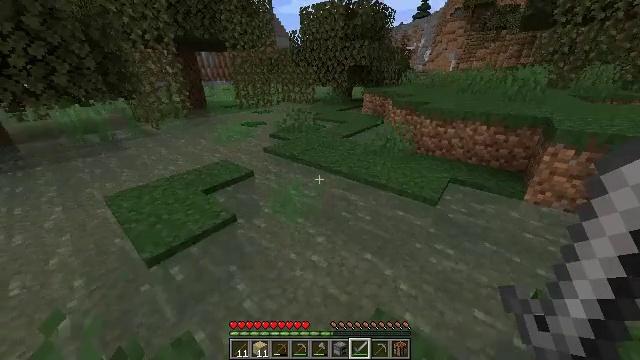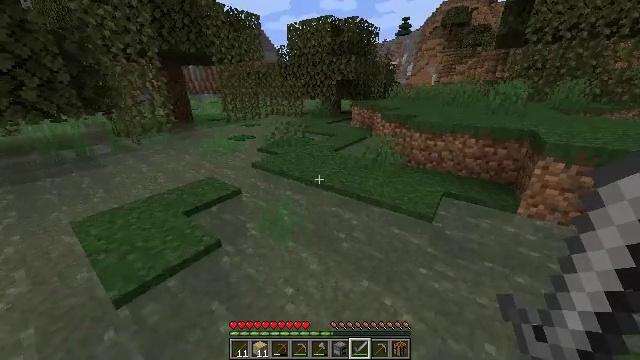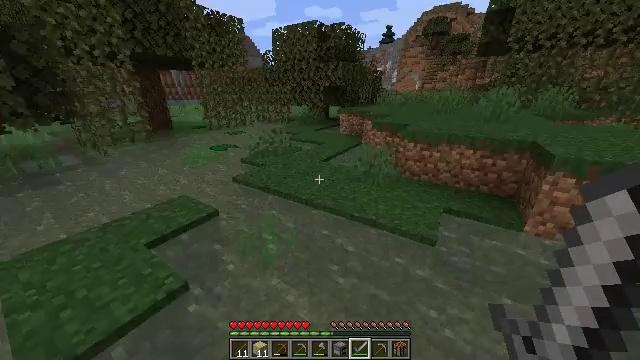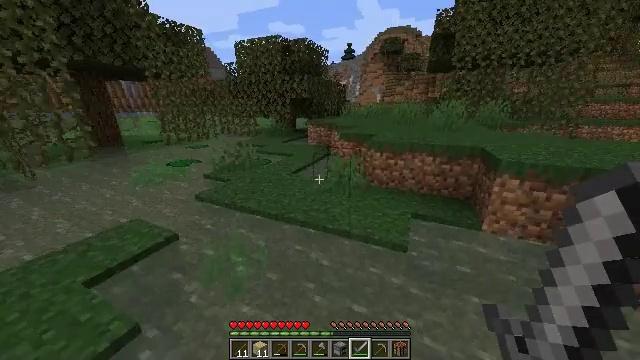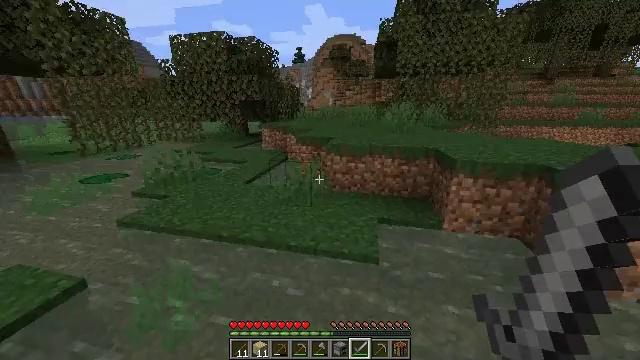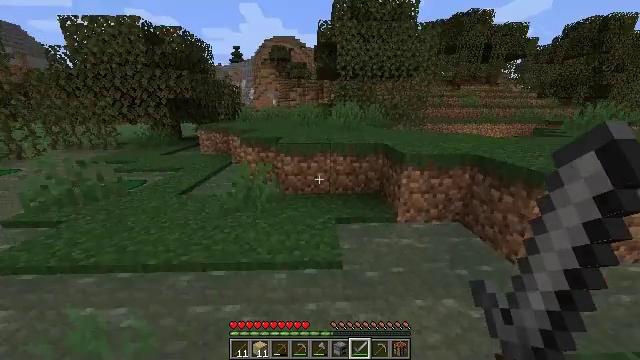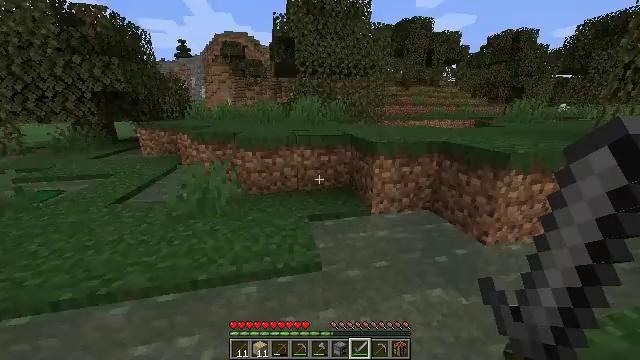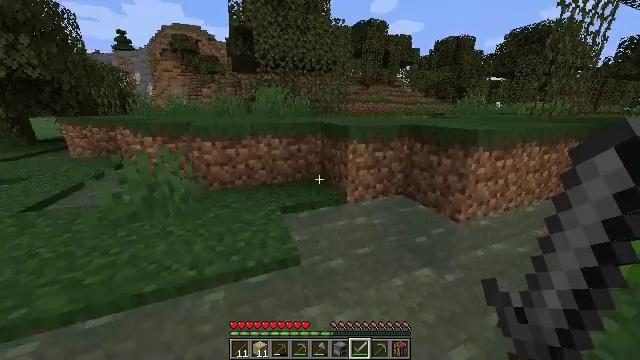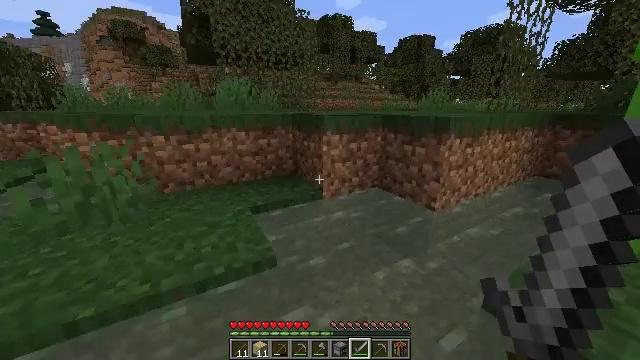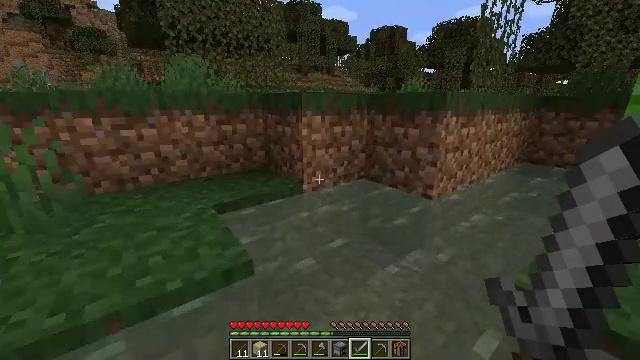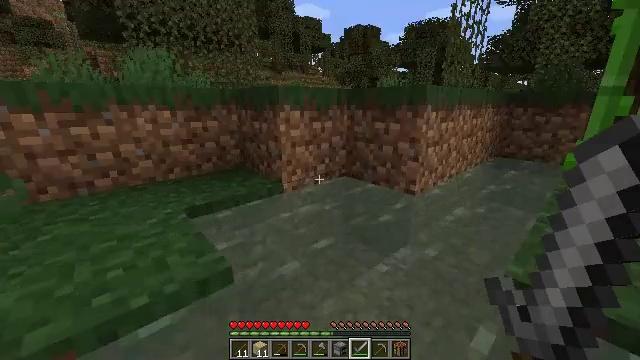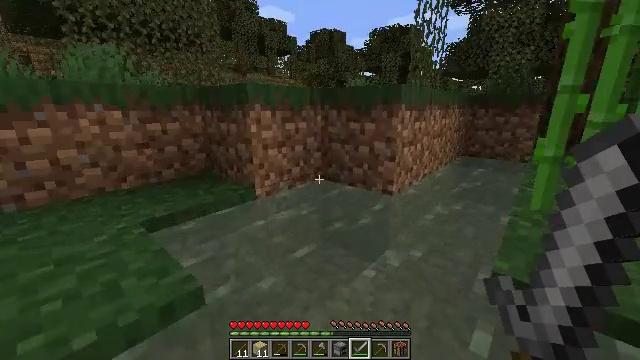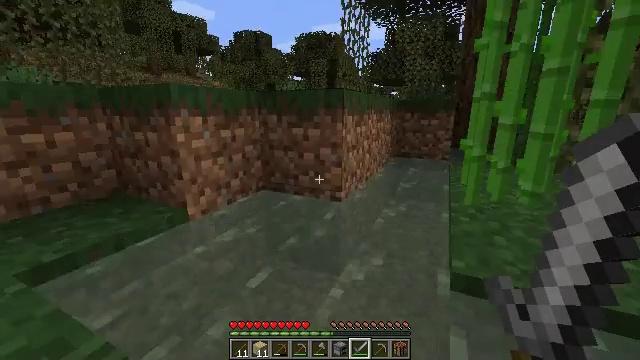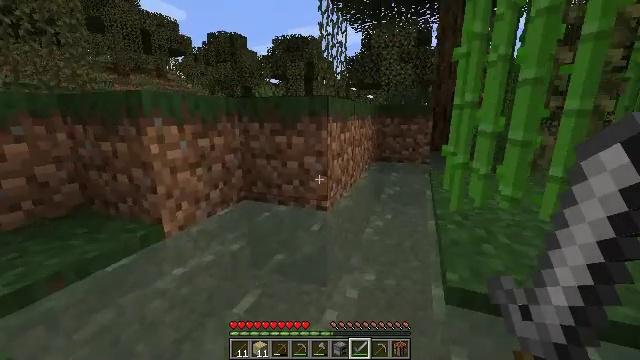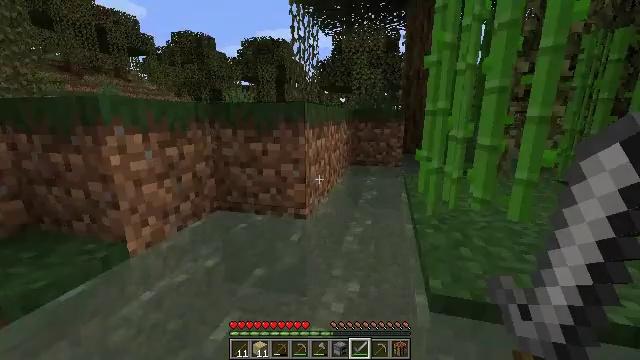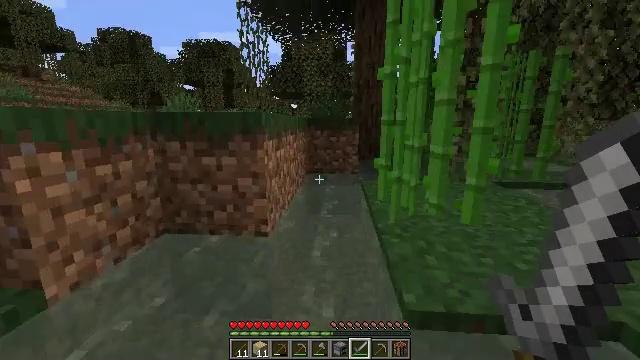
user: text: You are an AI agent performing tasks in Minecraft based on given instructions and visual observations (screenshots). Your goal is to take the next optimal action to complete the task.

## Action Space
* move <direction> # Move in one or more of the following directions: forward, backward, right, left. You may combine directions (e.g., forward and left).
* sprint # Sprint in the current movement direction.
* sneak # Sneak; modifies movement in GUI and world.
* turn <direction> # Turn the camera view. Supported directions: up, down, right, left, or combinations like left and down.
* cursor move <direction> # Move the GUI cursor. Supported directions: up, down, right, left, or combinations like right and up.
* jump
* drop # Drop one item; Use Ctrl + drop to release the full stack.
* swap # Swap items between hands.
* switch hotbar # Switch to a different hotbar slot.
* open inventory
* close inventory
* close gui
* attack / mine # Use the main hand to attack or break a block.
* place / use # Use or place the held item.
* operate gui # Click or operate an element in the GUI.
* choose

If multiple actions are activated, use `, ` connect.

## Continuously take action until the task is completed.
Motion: motion action
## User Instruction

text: Cut down the sugar cane stalks.
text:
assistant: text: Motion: move forward, sprint, turn right and up
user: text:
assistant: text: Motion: move forward, sprint, turn right and up
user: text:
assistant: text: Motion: move forward, sprint, turn right and up
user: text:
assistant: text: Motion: move forward, sprint, turn right
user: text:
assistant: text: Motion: move forward, sprint, turn right
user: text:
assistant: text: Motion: move forward, sprint, turn right
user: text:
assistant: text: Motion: move forward, sprint, turn right
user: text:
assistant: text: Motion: move forward, sprint, turn right
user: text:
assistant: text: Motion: move forward, sprint, turn right, jump
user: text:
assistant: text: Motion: move forward, sprint, turn right, jump
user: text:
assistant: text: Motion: move forward, sprint, turn right and up, jump
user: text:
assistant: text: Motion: move forward, sprint, turn right and up, jump
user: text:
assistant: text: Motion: move forward, sprint, turn right, jump
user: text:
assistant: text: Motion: move forward, sprint, turn right
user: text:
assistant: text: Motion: move forward, sprint, turn right and up
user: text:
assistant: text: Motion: move forward, sprint, turn right and up
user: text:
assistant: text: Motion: move forward, sprint, turn right and up
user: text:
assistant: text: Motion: move forward, sprint, turn right and up
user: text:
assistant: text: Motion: move forward, sprint
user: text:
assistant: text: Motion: move forward, sprint
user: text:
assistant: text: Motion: move forward, sprint
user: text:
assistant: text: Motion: move forward, sprint, attack / mine
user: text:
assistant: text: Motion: move forward, sprint, attack / mine
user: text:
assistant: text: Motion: move forward, sprint, attack / mine
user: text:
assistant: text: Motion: move forward, sprint, attack / mine
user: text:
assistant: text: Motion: move forward, sprint, turn left, attack / mine
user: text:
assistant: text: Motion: move forward, sprint, turn left, attack / mine
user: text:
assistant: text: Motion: move forward, sprint, turn left, attack / mine
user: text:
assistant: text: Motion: move forward, sprint, turn left, attack / mine
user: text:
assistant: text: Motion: move forward, sprint, turn left, attack / mine